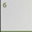
Piece: xx